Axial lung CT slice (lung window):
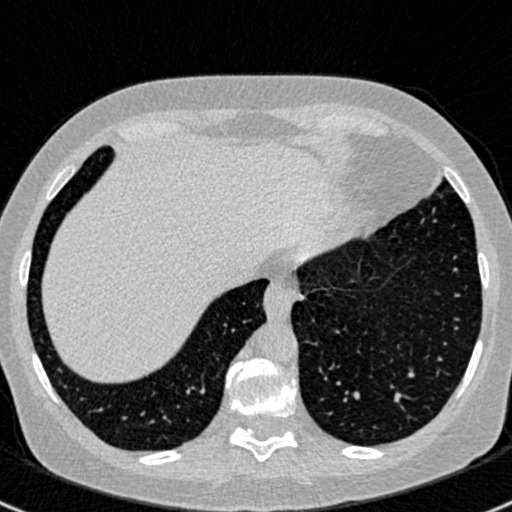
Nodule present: no